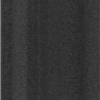
Label: dusty